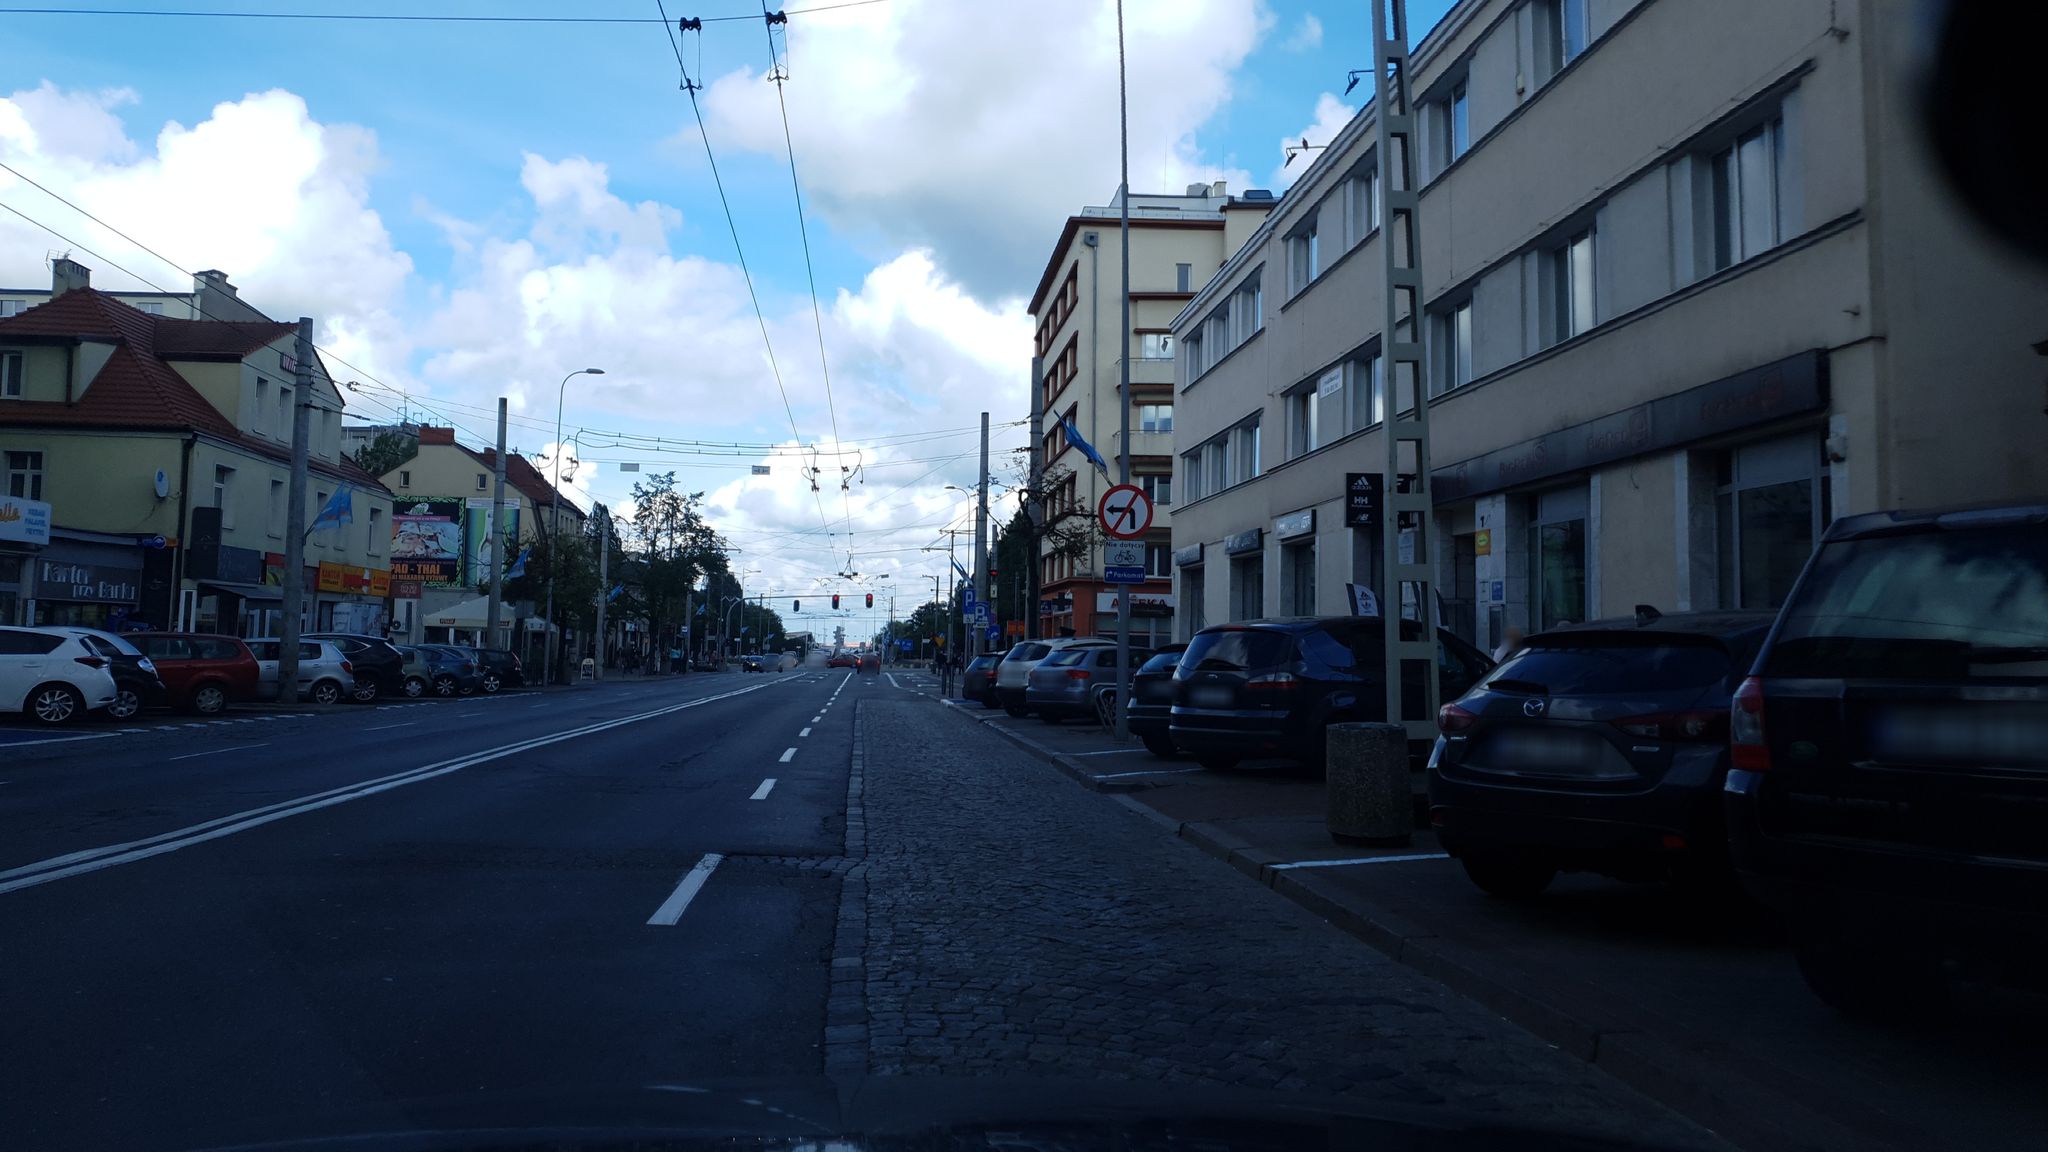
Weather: clear
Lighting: day
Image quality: good
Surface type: driving surface
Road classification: bus_stop
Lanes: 4
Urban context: urban centre
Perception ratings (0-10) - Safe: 3.08, Lively: 9, Beautiful: 8.05, Boring: 2.16, Depressing: 1.9, Wealthy: 3.39